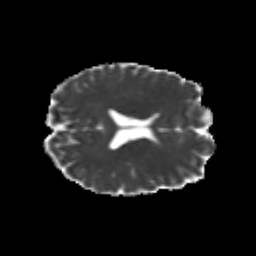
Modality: MD
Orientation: axial
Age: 25
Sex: male
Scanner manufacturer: siemens
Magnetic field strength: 3 T
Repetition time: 3.5 s
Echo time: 0.104 s